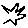
Label: star